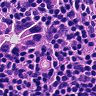
Metastatic tissue present: yes